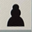
Piece: bP